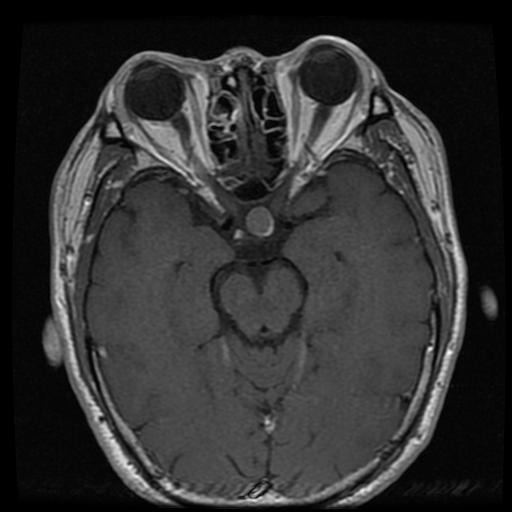
Label: pituitary